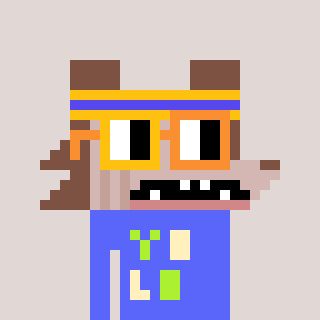
a pixel art character with square yellow and orange glasses, a werewolf-shaped head and a purple-colored body on a warm background